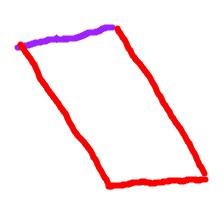
Shape: parallelogram